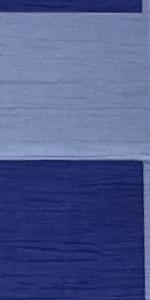
Label: Empty